Interaction volume radius: 10 \u00c5
Interaction volume height: 15 \u00c5
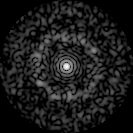
Disorder parameter: 0.8389